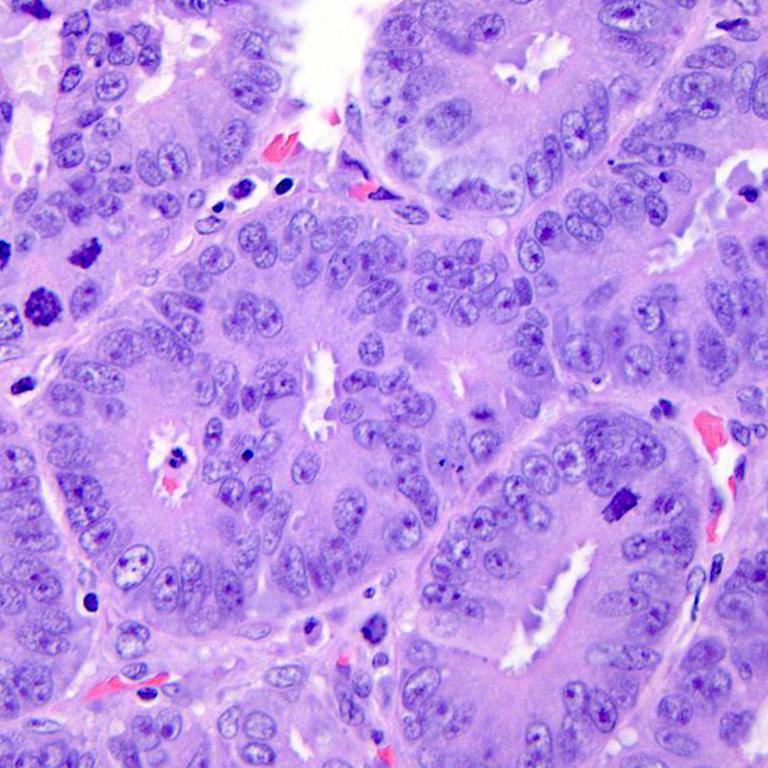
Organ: colon
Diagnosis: adenocarcinomas